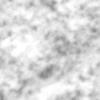
Label: no_change